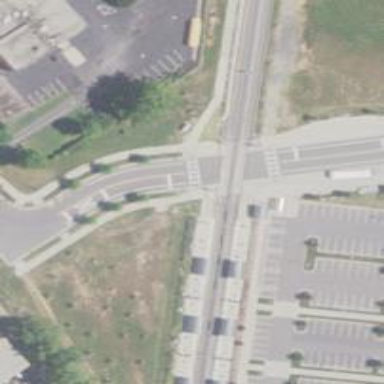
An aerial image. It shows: Crossing for the railway.